Question: Today I just had my first class on Java ee and dynamic web project... and I have a question for you.
My teacher asked us to create a controller in an very basic mvc concept.
She gave us some code example and asked us to call a view from the controller. Ok, it works!
But then, if I try to add an image '<img src="images/img.jpg" />', I think my controller re-route the folder images/img.jpg and well, my images/img.jpg is a type text in the file headers...
Any help would be appreciated...
Here is my servlet
'''
package ca.qc.lacmegantic.ville;
import java.io.IOException;
import javax.servlet.ServletException;
import javax.servlet.annotation.WebServlet;
import javax.servlet.http.HttpServlet;
import javax.servlet.http.HttpServletRequest;
import javax.servlet.http.HttpServletResponse;
/**
* Servlet implementation class Controller
*/
@WebServlet("/Controller")
public class Controller extends HttpServlet
{
private static final long serialVersionUID = 1L;
/**
* Processes requests for both HTTP <code>GET</code> and <code>POST</code>
* methods.
*
* @param request servlet request
* @param response servlet response
* @throws ServletException if a servlet-specific error occurs
* @throws IOException if an I/O error occurs
*/
protected void processRequest(HttpServletRequest request, HttpServletResponse response) throws ServletException, IOException
{
String urlCP = request.getRequestURI();
String url = urlCP.substring(request.getContextPath().length());
if (url.equals("/") || url.equals(""))
{
request.getRequestDispatcher("WEB-INF/views/view.jsp").forward(request, response);
}
}
/**
* @see HttpServlet#doGet(HttpServletRequest request, HttpServletResponse
* response)
*/
protected void doGet(HttpServletRequest request, HttpServletResponse response) throws ServletException, IOException
{
processRequest(request, response);
}
/**
* @see HttpServlet#doPost(HttpServletRequest request, HttpServletResponse
* response)
*/
protected void doPost(HttpServletRequest request, HttpServletResponse response) throws ServletException, IOException
{
processRequest(request, response);
}
}
'''
Here is my
'''
<?xml version="1.0" encoding="UTF-8"?>
<web-app xmlns:xsi="http://www.w3.org/2001/XMLSchema-instance"
xmlns="http://java.sun.com/xml/ns/javaee" xmlns:web="http://java.sun.com/xml/ns/javaee/web-app_2_5.xsd"
xsi:schemaLocation="http://java.sun.com/xml/ns/javaee http://java.sun.com/xml/ns/javaee/web-app_2_5.xsd"
version="2.5">
<servlet>
<servlet-name>Controller</servlet-name>
<servlet-class>ca.qc.lacmegantic.ville.Controller</servlet-class>
</servlet>
<servlet-mapping>
<servlet-name>Controller</servlet-name>
<url-pattern>/</url-pattern>
</servlet-mapping>
<session-config>
<session-timeout>30</session-timeout>
</session-config>
</web-app>
'''
Here is my
'''
<%@ page language="java" contentType="text/html; charset=ISO-8859-1"
pageEncoding="ISO-8859-1"%>
<!DOCTYPE html PUBLIC "-//W3C//DTD HTML 4.01 Transitional//EN" "http://www.w3.org/TR/html4/loose.dtd">
<html>
<head>
<meta http-equiv="Content-Type" content="text/html; charset=ISO-8859-1">
<title>Hello World!</title>
</head>
<body>
<h1>Hello World!</h1>
<img src="images/img.jpg" />
</body>
</html>
'''

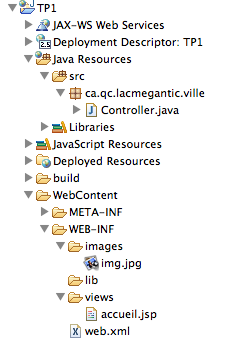
Answer: You should not be mapping a front controller servlet on an URL pattern of '/'. This would override servletcontainer's "default" servlet which is responsible for serving static resources such as images. This is not what you want.
Map the controller on a more specific URL pattern such as '/pages/*' or something. Or maybe '/Controller', exactly as you've there in the '@WebServlet' annotation which is actually not been registered at all because your 'web.xml' is not declared conform Servlet 3.0.
'''
<servlet-mapping>
<servlet-name>Controller</servlet-name>
<url-pattern>/Controller</url-pattern>
</servlet-mapping>
'''
Your another problem is that you've placed the image in '/WEB-INF' folder. The content in this folder is not publicly accessible. It's intented for JSP files only which are supposed to be forwarded or included by a front controller servlet or another JSP. Move the '/images' folder one level up, outside the '/WEB-INF' folder.
### See also:
- <URL>